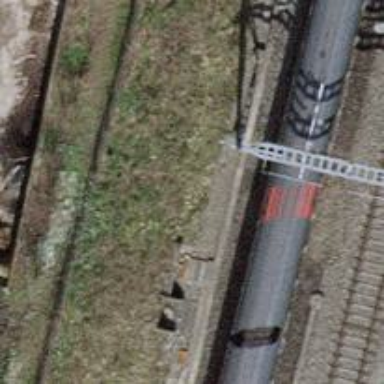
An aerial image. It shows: Power pole.